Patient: sex F, age 32
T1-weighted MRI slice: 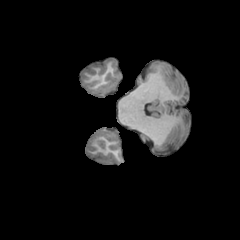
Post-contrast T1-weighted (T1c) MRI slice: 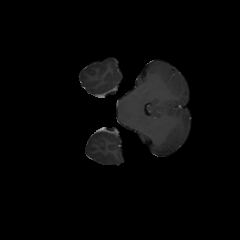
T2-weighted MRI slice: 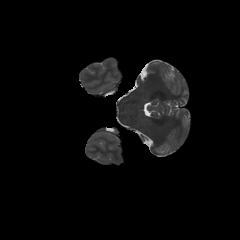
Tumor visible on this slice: no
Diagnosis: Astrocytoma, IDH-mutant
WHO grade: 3